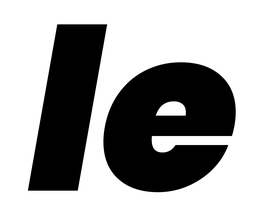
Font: Poppins-BlackItalic